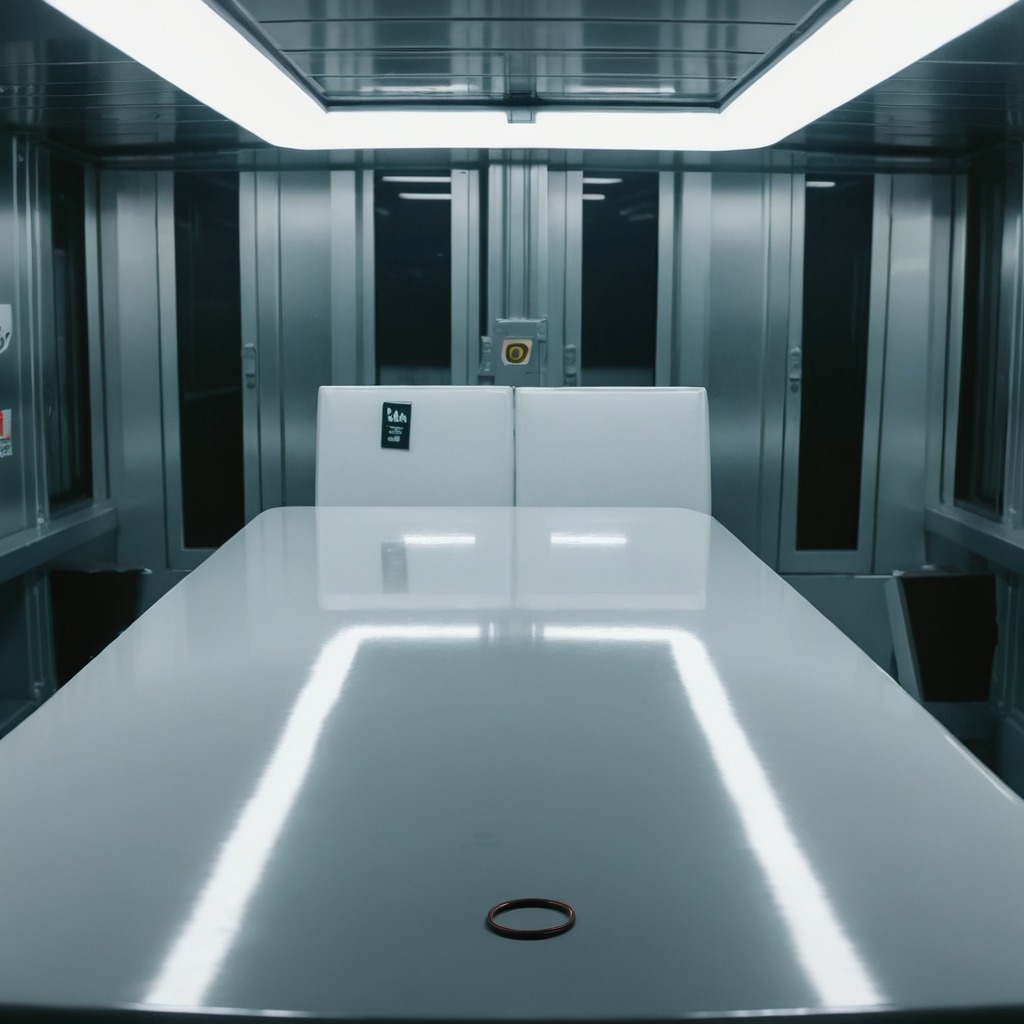
A rubber O-ring is lying on the high-gloss table in a ship maintenance bay industrial lighting.